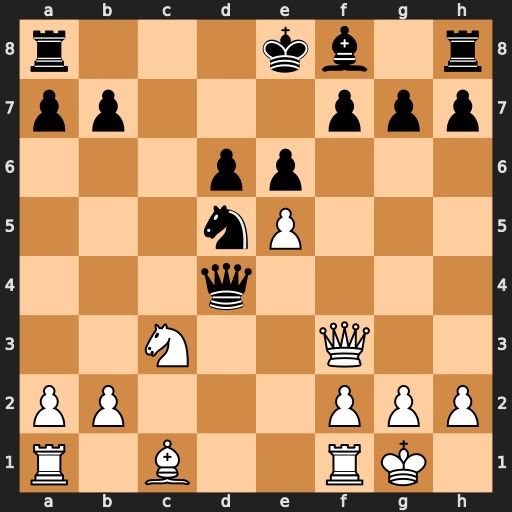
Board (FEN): r3kb1r/pp3ppp/3pp3/3nP3/3q4/2N2Q2/PP3PPP/R1B2RK1
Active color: w
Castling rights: kq
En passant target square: -
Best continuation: Rd1 Qxe5 Nxd5